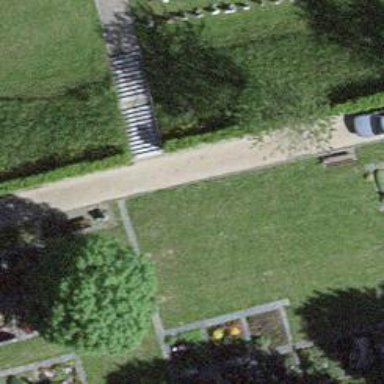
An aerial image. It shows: Set of steps on the road.